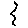
Label: zigzag